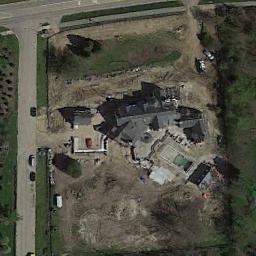
Label: residential